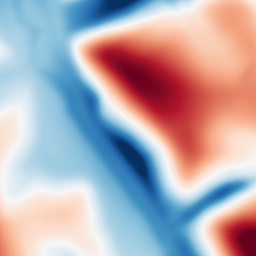
Category: multiscale
Decomposition family: dog
Decomposition parameters: sigma_low: 5
sigma_high: 50
Upsampling method: sinc_hamming
Upsampling parameters: scale: 2
kernel_size: 16
Upsampling scale: 2